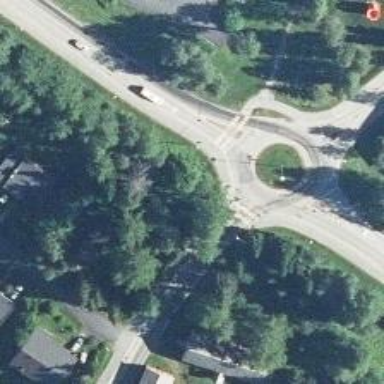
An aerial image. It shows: Secondary road with asphalt surface leading to roundabout junction.